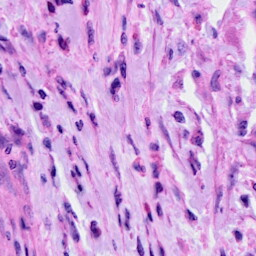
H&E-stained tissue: Cervix